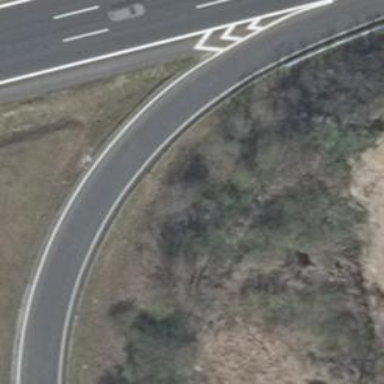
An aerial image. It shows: Asphalt motorway link.